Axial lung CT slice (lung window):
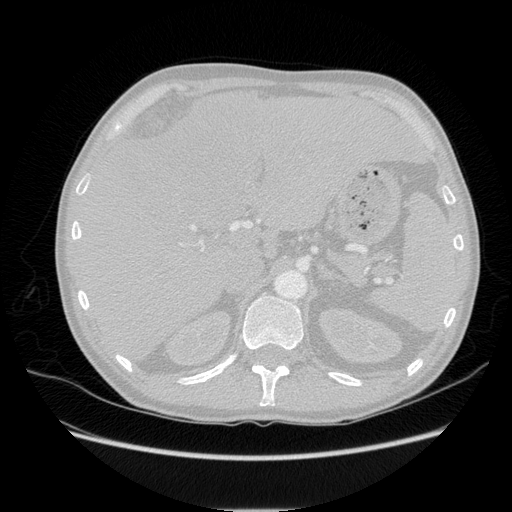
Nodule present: no